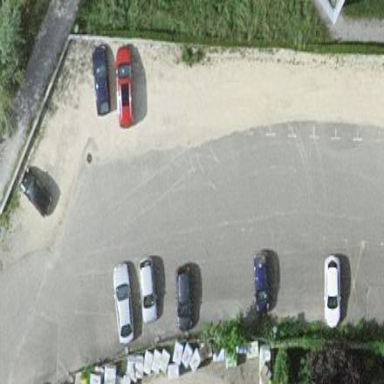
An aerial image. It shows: Parking area with surface.